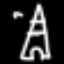
Label: The Eiffel Tower